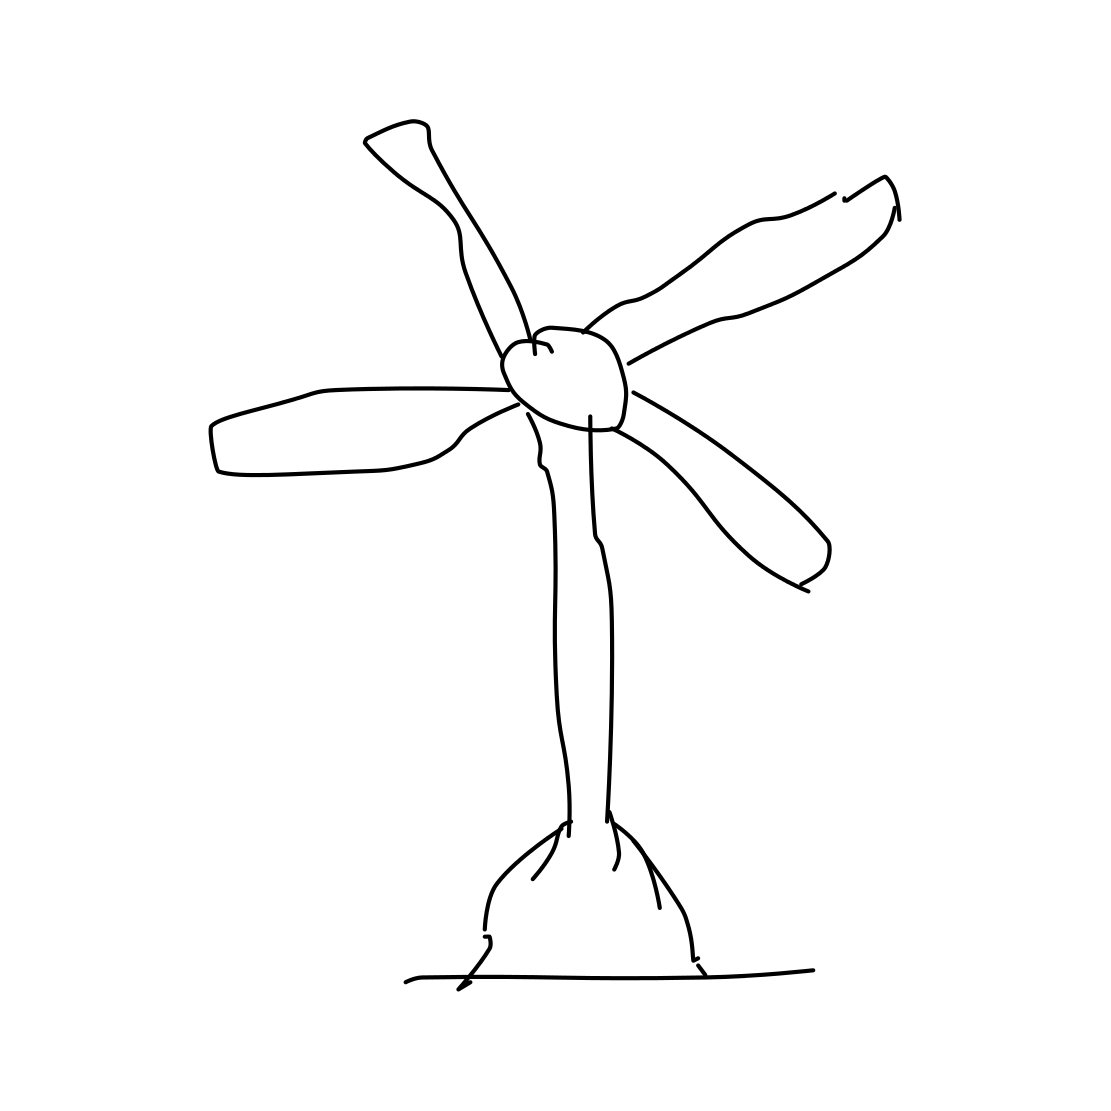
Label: windmill